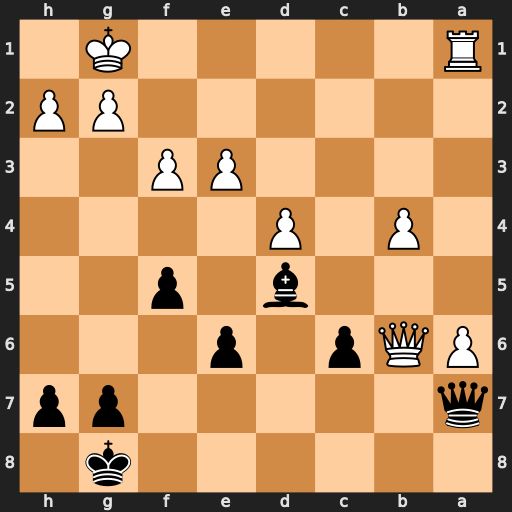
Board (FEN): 6k1/q5pp/PQp1p3/3b1p2/1P1P4/4PP2/6PP/R5K1
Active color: b
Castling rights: -
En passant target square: -
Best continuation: Qxb6 a7 c5 a8=Q+ Bxa8 Rxa8+ Kf7